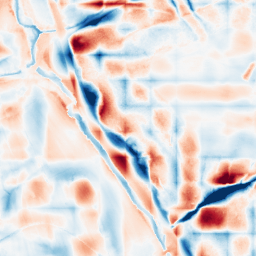
Category: wavelet
Decomposition family: wavelet_biorthogonal
Decomposition parameters: wavelet: bior2.4
level: 5
Upsampling method: bspline
Upsampling parameters: scale: 4
Upsampling scale: 4